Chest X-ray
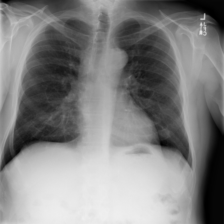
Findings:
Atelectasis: negative
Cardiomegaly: negative
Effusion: negative
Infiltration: negative
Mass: negative
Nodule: negative
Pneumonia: negative
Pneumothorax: negative
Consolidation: negative
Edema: negative
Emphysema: negative
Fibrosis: negative
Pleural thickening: negative
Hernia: negative